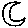
Label: moon